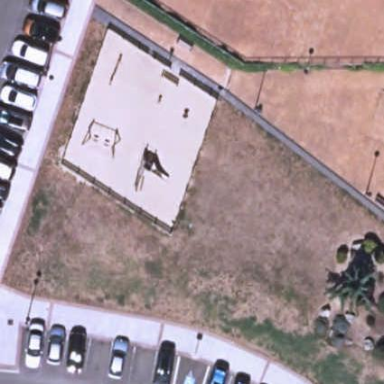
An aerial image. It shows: Playground area for leisure land.